Field crop: maize
Growth stage: 1
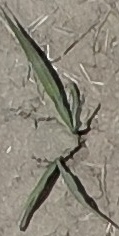
Species: sorghum